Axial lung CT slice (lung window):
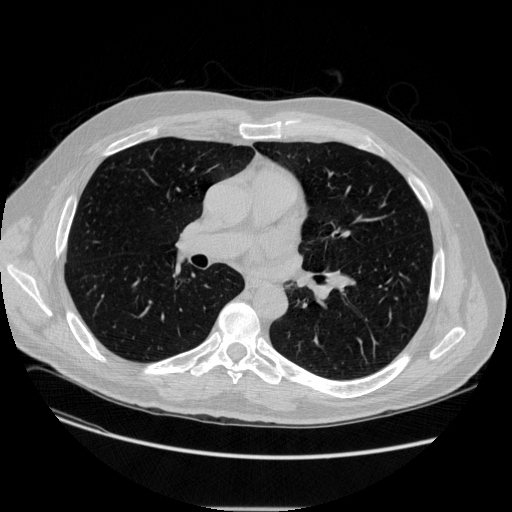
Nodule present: no